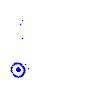
Particle: electron